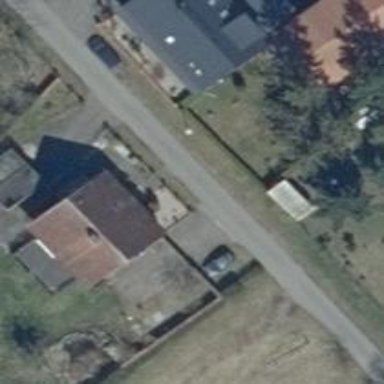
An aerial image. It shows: Asphalt road in residential area.